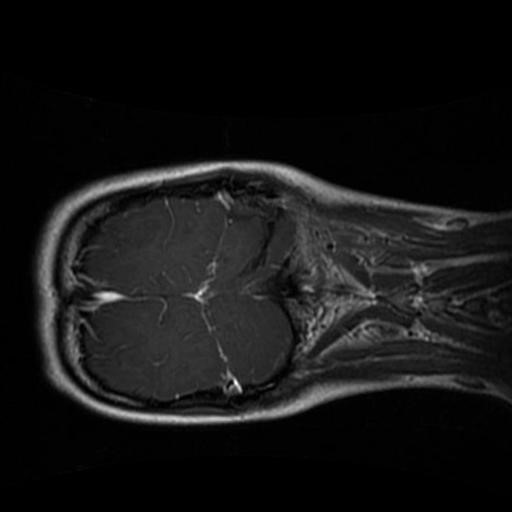
Label: brain_glioma